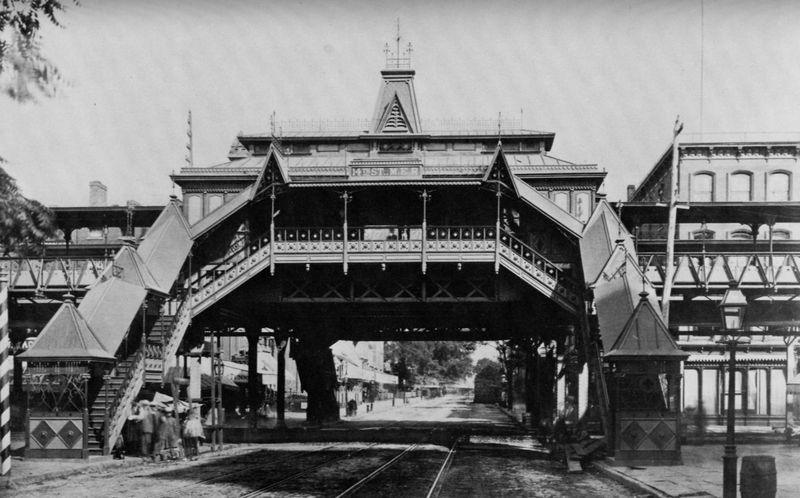
Titel: Metropolitan Hochbahnstation
Künstler: Amerikanischer Photograph
Schlagwörter: baum, himmel, schatten, weiß, bäume, menschen, stadt, fenster, holz, laterne, licht, pfeiler, schwarz, strasse, dach, gebäude, haus, ornament, architektur, häuser, brücke, brüstung, gitter, kirche, turm, japan, bogen, stra e, zug, dächer, giebel, mauer, grenze, arbeiter, reling, treppe, treppen, spitz, aufgang, geländer, stufen, knöpfe, tor, foto, fotografie, photographie, eisen, überdachung, türmchen, übergang, balustrade, kreuzung, asien, gehweg, schwarzweiß, bahnhof, fass, photo, ausstellung, chinesisch, china, walmdach, bahn, eisenbahn, eisenbahnbrücke, gleis, gleise, haltestelle, schienen, pavillon, ornamentik, weltausstellung, straßenbahn, tram, durchfahrt, zentriert, spitzdach, ubahn, studen, überführung, starße, pavilion, zoll, portugal, turmdach, bahnschienen, hochbahn, bl#tter, sis, straßenbahngleise, trppenaufgang, weldausstellung, haltepunkt